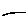
Label: line